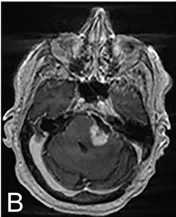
Pre-operative magnetic resonance images revealed a cystic lesion that was T1 hypointense, T2 hyperintense, and peripherally enhancing within the left cerebellopontine angle wrapping around the lateral brainstem. Adjacent to the cystic lesion was a T1 isointense, T2 hyperintense, avidly enhancing infiltrative component involving the brainstem, cerebellar peduncle, and cerebellum. (B) Axial T1-weighted contrast enhanced.
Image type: radiology (mri)